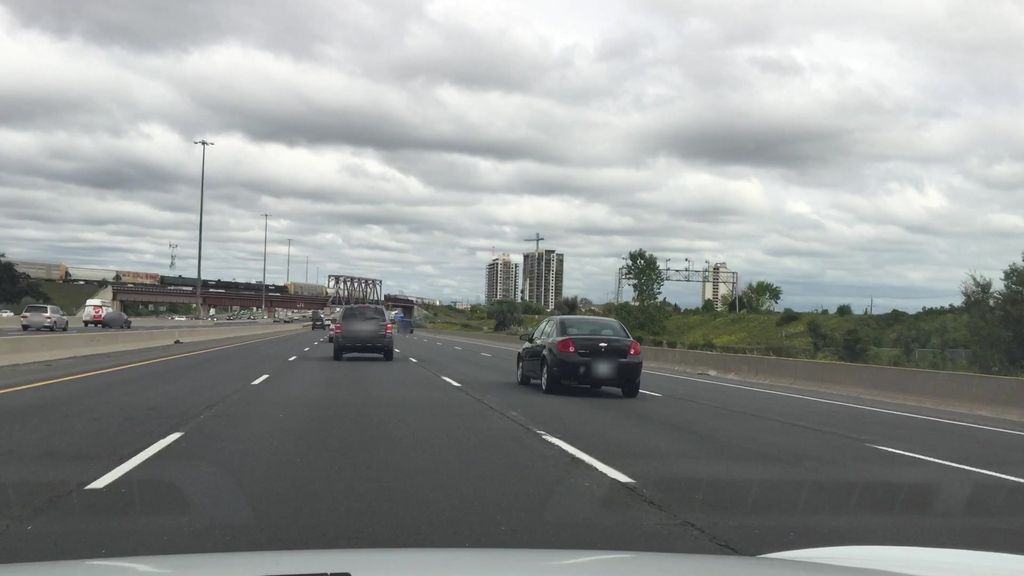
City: toronto